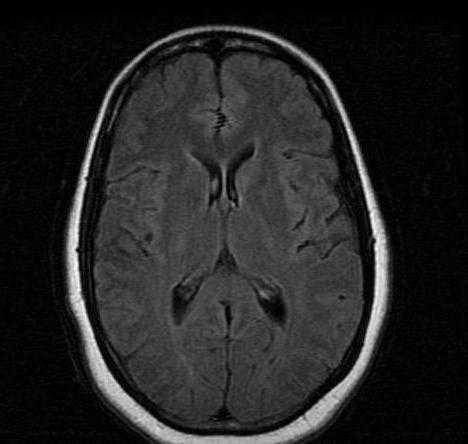
Label: notumor